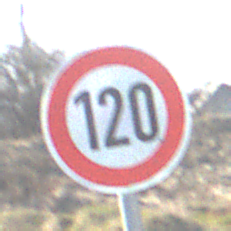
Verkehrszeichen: Geschwindigkeit120
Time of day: MorningAfternoon
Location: Outdoor (Nature)
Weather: PartlyCloudy
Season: NotSpecified
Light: Natural